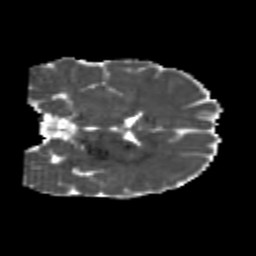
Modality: MD
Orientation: coronal
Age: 22
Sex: male
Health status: healthy
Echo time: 0.074 s